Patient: sex M, age 33
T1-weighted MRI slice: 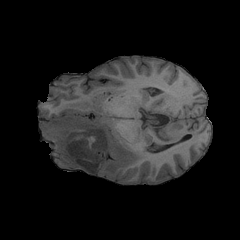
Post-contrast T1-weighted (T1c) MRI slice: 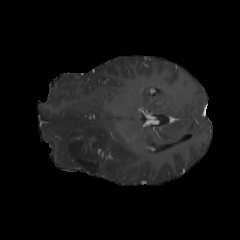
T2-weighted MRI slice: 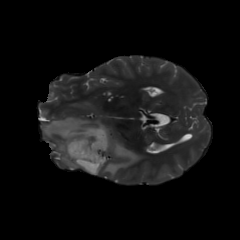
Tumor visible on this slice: yes
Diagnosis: Astrocytoma, IDH-mutant
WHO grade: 4